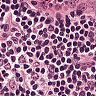
Metastatic tissue present: no